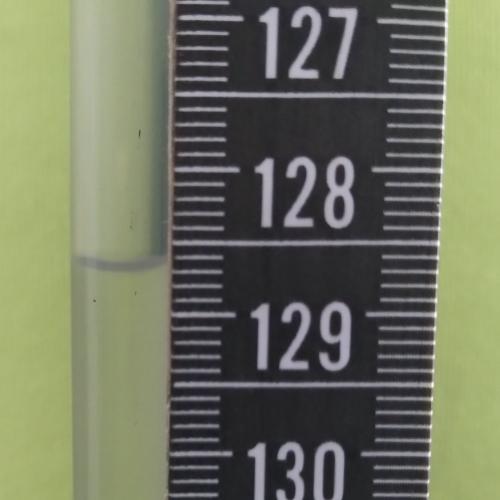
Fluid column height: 128.6 cm